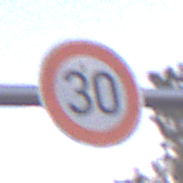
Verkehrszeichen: Geschwindigkeit30
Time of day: SunriseSunset
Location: Outdoor (Suburban)
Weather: PartlyCloudy
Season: NotSpecified
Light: Natural